Question: I have an issue with ASP.NET MVC html helpers like TextBoxFor(), HiddenFor(), etc. If I have a model such as Employee with the string member Name and execute Html.TextBoxFor(p => p.Name), is it wrong for me to assume that ASP.NET MVC the value in the Employee's Name? Because it doesn't. ASP.NET will override that binding and use what's in the POST.
For exmaple let's say I have the following code:
'''
namespace MvcApplication2.Models
{
public class Company
{
public string Name { set; get; }
public List<Employee> Employees { set; get; }
}
public class Employee
{
public string Name { set; get; }
}
}
'''
'''
namespace MvcApplication2.Controllers
{
public class HomeController : Controller
{
public ActionResult Company(string Name)
{
return View(new Company {
Name = Name,
Employees = new List<Employee> {
new Employee { Name = "Ralph" },
new Employee { Name = "Joe" } }
});
}
}
}
'''
'''
@using MvcApplication2.Models;
@model Company
<h2>Company's Name: @Model.Name</h2>
@foreach (Employee emp in Model.Employees)
{
Html.RenderPartial("Employee", emp);
}
'''
'''
@model MvcApplication2.Models.Employee
<b>Employee's Name: </b> @Html.TextBoxFor(p => p.Name);
'''
When I hit the relative url "Home/Company?Name=MSFT", I expected Employee.cshtml to render "Ralph" and "Joe" in the textboxes but instead it renders MSFT for both textboxes. What do I have to do so that "Ralph" and "Joe" shows up in the textboxes? Do i have to make sure that my POST and GET variables never conflict in all layers of my view models (in this case the Company and Employee classes)? This seems silly. There's got to be an easy workaround, right?
Here's a screenshot of the result:

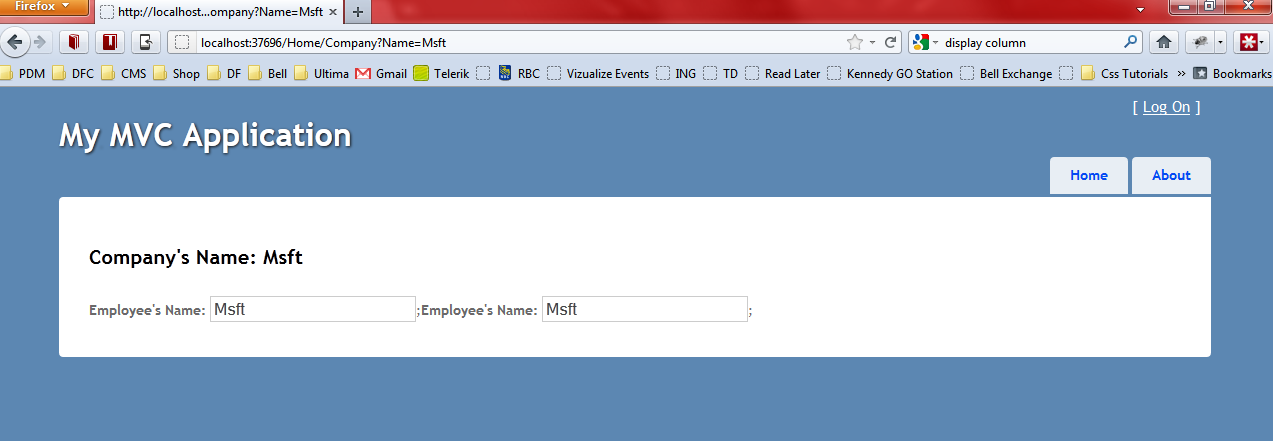
Answer: ## HtmlHelper methods and ModelState
An important thing to understand with MVC HtmlHelper methods:
They always look at 'ModelState' first, 'value' second, 'ViewData' third.
The 'ModelState' is important, because it contains the user-submitted values. If a page fails validation, the 'ModelState' is used to store the previous values and error messages.
If you want to POST a form, and if everything is valid, you want to show the form again, you either have to:
- - 'ModelState.Clear();'
## EditorFor vs RenderPartial
Another important thing to mention is the difference between 'EditorFor/DisplayFor' vs 'RenderPartial'.
When you use 'EditorFor/DisplayFor' for an item (such as '.EditorFor(m => m.Person)'), it adds a sort-of "namespace" to the template of '"Person"' so that the sub-controls will have a unique name. For example, in the template, '.TextBoxFor(p => p.Name)' will render something like '<input name="Person.Name" ...'.
However, when you use 'RenderPartial', no such namespace is created. Therefore, '.TextBoxFor(p => p.Name)' will render '<input name="Name" ...', which will not be unique if you have multiple editors.